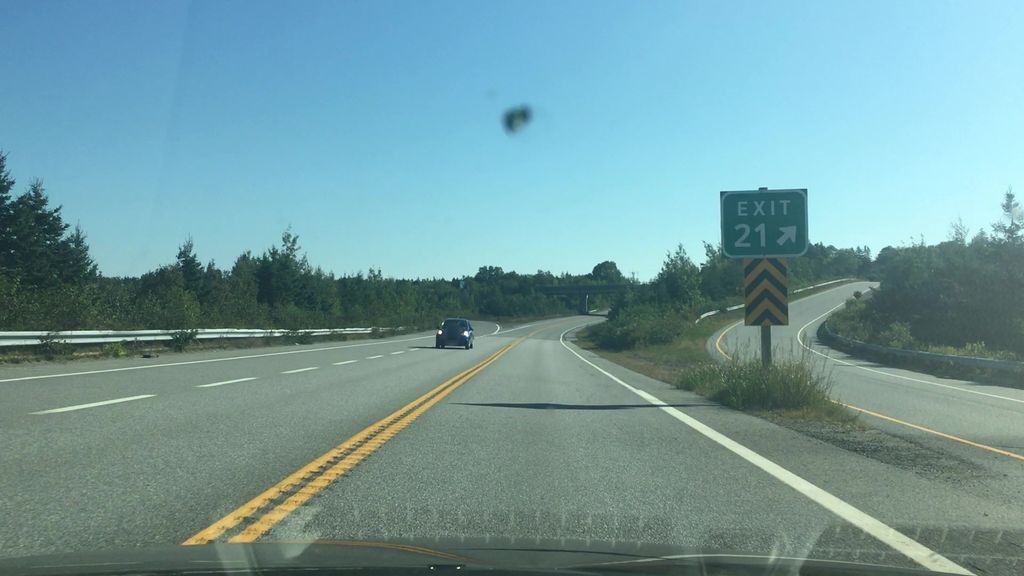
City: halifax